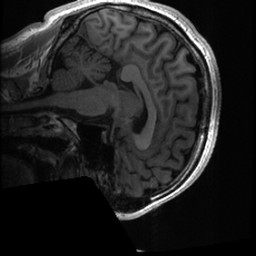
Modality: T1w
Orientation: sagittal
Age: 18
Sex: female